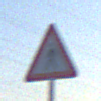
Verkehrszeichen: FussgaengerRechts
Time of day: Dawn
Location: Outdoor (Nature)
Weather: Clear
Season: NotSpecified
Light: Natural